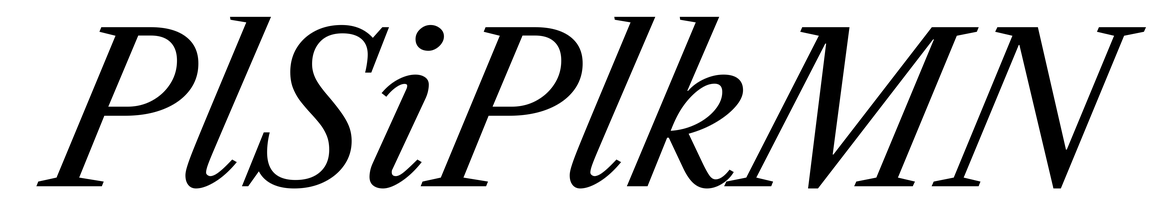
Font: LibreCaslonText-Italic_Italic